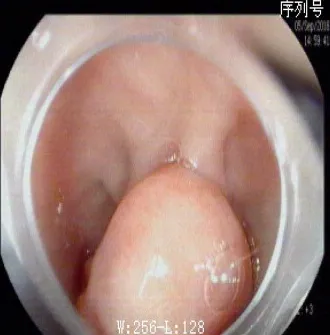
Endoscopic ultrasonography. Of
Brunner's gland adenoma in this case. (C and D) Demonstrated that
there was a protrusion lesion with a clear boundary, smooth surface, and color
signals in bulb duodenum.
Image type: endoscopy (gi_endoscopy)